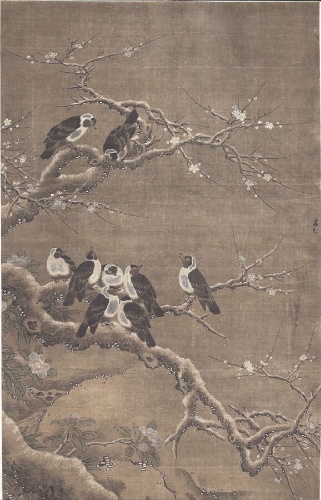
Artist: Lü Ji|Unidentified artist
Artist bio: Chinese, active late 15th century|
Object type: Hanging scroll
Classification: Paintings
Medium: Hanging scroll; ink and color on silk
Culture: China
Period: Ming dynasty (?) (1368–1644)
Dimensions: 75 x 38 7/8 in. (190.5 x 98.7 cm)
Department: Asian Art
Credit line: From the Collection of A. W. Bahr, Purchase, Fletcher Fund, 1947
Accession year: 1947
Repository: Metropolitan Museum of Art, New York, NY
Tags: Birds